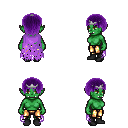
a pixel art fantasy rpg character, female body template, orc, green skin, maroon tattered cape, gold greaves, purple plain hairstyle, silver tiara, black shoes, four views (front, back, left, right), 2x2 character sprite sheet, small pixel art, hard edges, no anti-aliasing